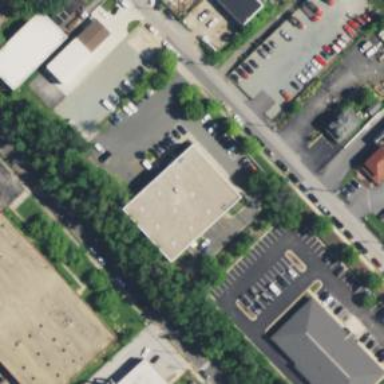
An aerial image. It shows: Office building.